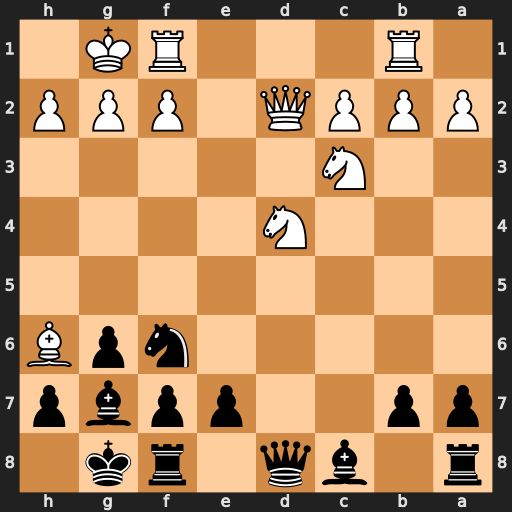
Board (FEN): r1bq1rk1/pp2ppbp/5npB/8/3N4/2N5/PPPQ1PPP/1R3RK1
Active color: b
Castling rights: -
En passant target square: -
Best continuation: Bxh6 Qxh6 Qxd4